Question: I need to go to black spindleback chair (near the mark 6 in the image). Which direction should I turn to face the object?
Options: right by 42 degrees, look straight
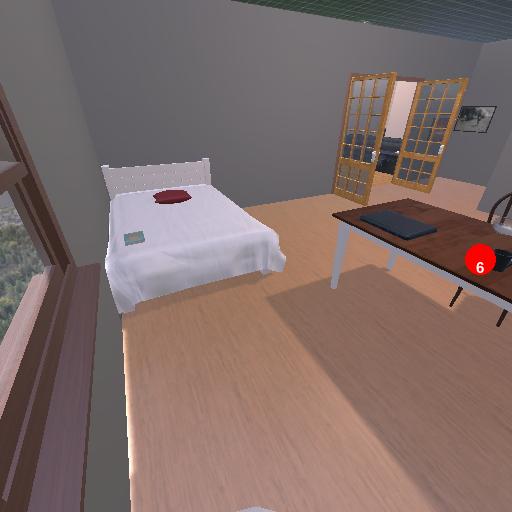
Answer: right by 42 degrees